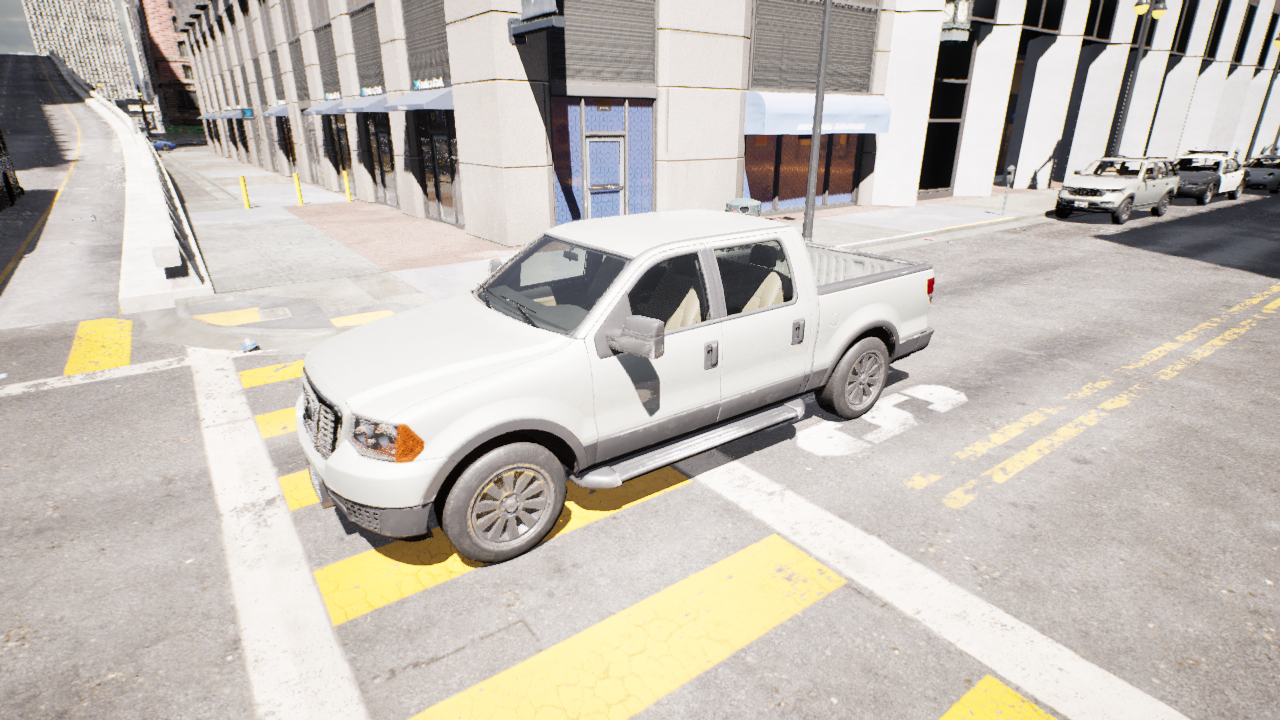
Venue: residential
Lighting: clear day
Vehicle rig: pickup